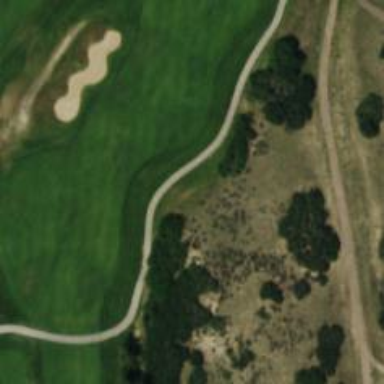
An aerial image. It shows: Well-maintained path for golf carts. The track type is grade1.